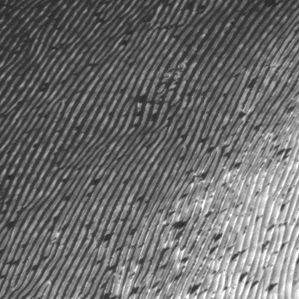
Label: frost